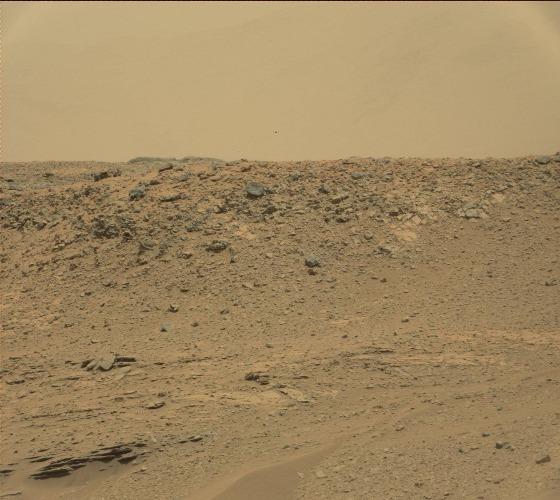
Terrain classes present: Bedrock, Gravel / Sand / Soil, Rock, Sky / Distant Mountains